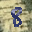
Label: 8